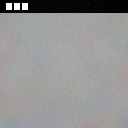
Screen state: on